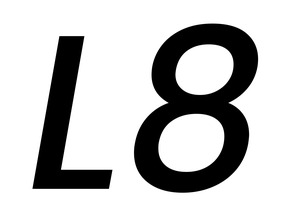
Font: Poppins-MediumItalic